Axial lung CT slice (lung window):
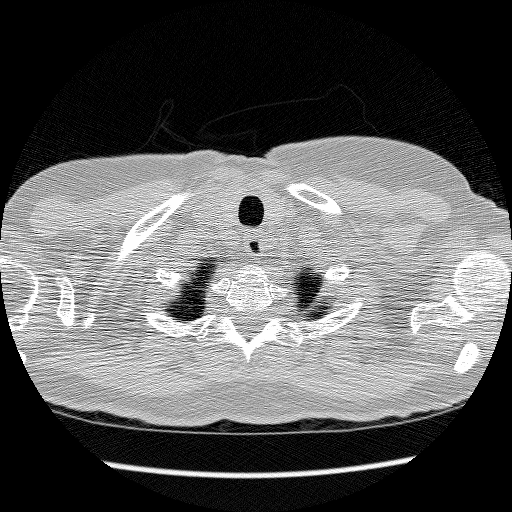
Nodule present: no